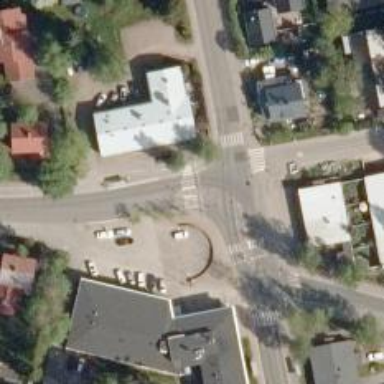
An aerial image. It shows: Asphalt footway with uncontrolled crossing. There is island at the crossing.